Question: My project tree:

The library is used in both and , so I have respectively, in each file:
'''
include_once "../Lib/LibB.txt"
include_once "Lib/LibB.txt"
'''
The problem is that depends on , and whether I put an include that works for or that works for :
'''
include_once "../LibA.txt"
include_once "LibA.txt"
'''
Is there a code that will work for both files?
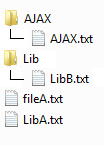
Answer: set the path starting with the current directory
So from LibB.txt, use
'''
include __DIR__ . '../LibA.txt';
'''
Ref: <URL>
or, assuming this is a website, you could use '$_SERVER['DOCUMENT_ROOT']' before the file name
'''
include $_SERVER['DOCUMENT_ROOT'] . '/LibA.txt';
'''